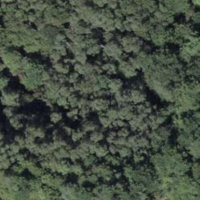
EUNIS habitat code: 41
Species observed at this site:
Salvia glutinosa